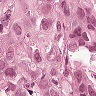
Metastatic tissue present: yes